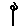
Label: flower